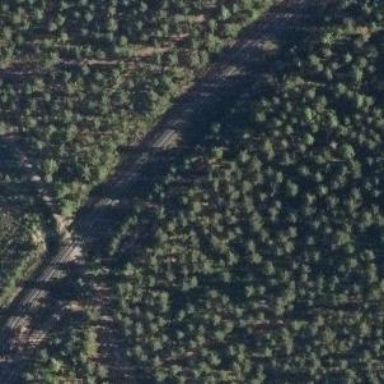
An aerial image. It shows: Continuous rail track.